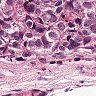
Metastatic tissue present: no